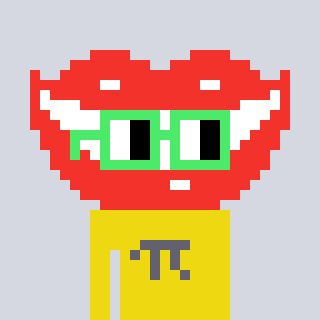
a pixel art character with square light green glasses, a smile-shaped head and a yellow-colored body on a cool background